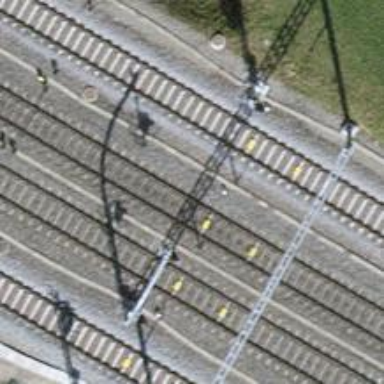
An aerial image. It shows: Railway signal.